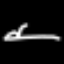
Label: line